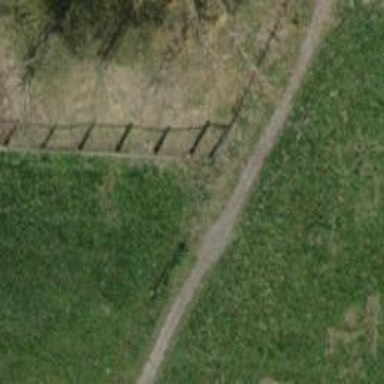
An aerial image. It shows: Path with pebblestone surface.